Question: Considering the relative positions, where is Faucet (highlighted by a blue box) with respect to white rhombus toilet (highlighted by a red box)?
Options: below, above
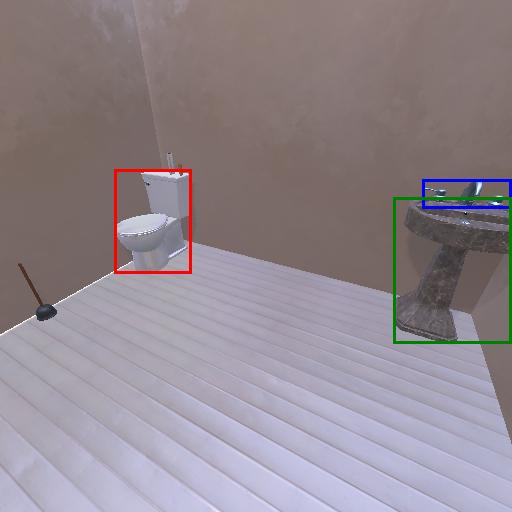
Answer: below